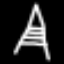
Label: The Eiffel Tower